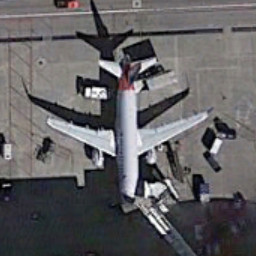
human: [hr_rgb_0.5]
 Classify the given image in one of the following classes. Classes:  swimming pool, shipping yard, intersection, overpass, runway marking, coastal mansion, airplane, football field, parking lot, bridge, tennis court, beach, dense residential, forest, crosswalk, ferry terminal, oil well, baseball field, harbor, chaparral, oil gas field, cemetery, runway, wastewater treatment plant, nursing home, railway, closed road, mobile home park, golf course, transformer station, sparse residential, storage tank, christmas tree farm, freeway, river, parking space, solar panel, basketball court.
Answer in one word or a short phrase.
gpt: airplane